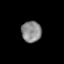
Tissue: skin
Cell type: Epithelial cells
Senescence score: 0.2744
Nuclear area (px): 416
Mean DAPI intensity: 137.337